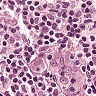
Metastatic tissue present: no